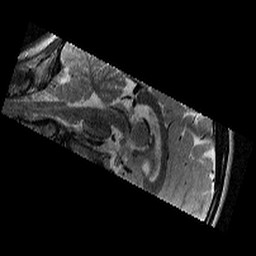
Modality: T2w
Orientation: sagittal
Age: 10
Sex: female
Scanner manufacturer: siemens
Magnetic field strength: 3 T
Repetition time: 9.23 s
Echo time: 0.067 s